Field crop: tomato
Growth stage: 1
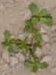
Species: portulaca